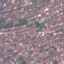
Label: Residential